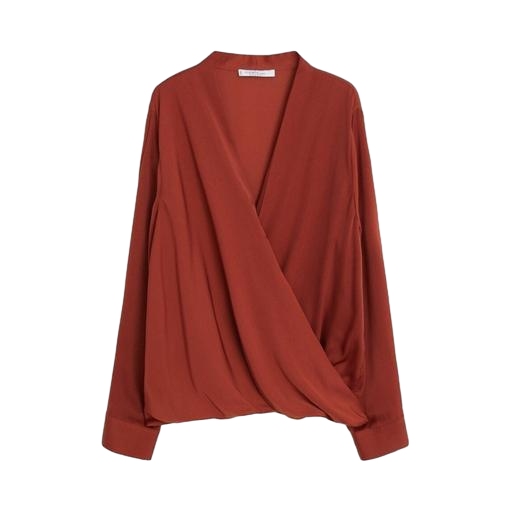
red v-neck long-sleeve blouse, multicolor vero moda rust high neck blouse, multicolor dp curve rust keyhole wrap blouse, white background